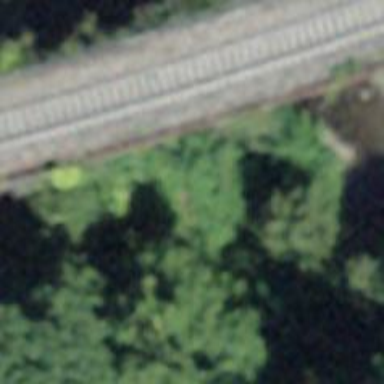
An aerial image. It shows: Single-track railway bridge with contact lines for electrification.